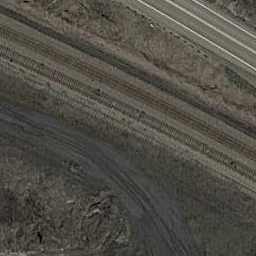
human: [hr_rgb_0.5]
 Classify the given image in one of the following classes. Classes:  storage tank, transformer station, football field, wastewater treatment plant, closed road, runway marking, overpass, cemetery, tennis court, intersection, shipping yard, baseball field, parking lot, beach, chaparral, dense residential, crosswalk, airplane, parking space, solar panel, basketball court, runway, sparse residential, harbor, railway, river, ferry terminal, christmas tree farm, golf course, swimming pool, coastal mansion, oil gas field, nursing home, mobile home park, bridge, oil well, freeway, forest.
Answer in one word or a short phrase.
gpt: railway